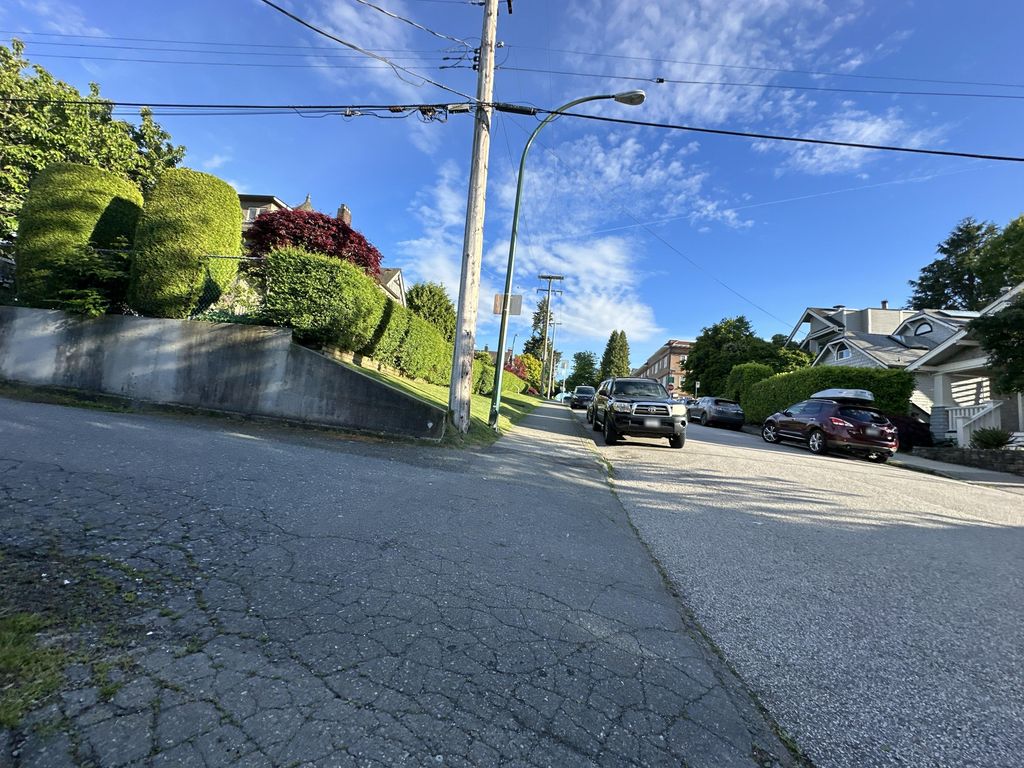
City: vancouver